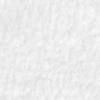
Label: no_change